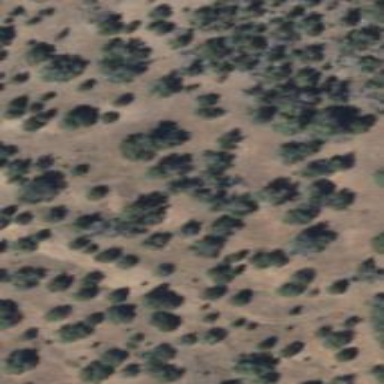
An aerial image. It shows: Patch of scrub vegetation.